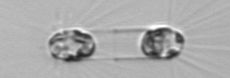
Label: Corethron_hystrix